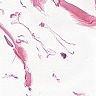
Metastatic tissue present: no